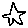
Label: star